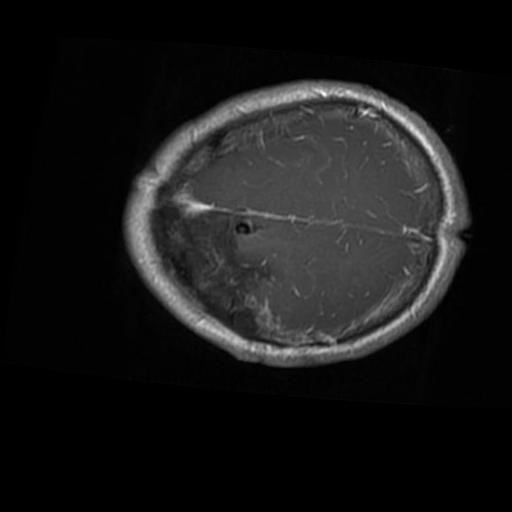
Label: brain_glioma